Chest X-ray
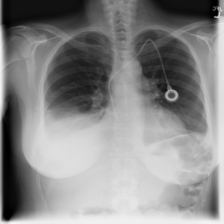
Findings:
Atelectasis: negative
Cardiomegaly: negative
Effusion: positive
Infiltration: negative
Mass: negative
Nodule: negative
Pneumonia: negative
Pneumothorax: negative
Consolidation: negative
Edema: negative
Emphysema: negative
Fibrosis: negative
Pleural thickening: negative
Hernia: negative